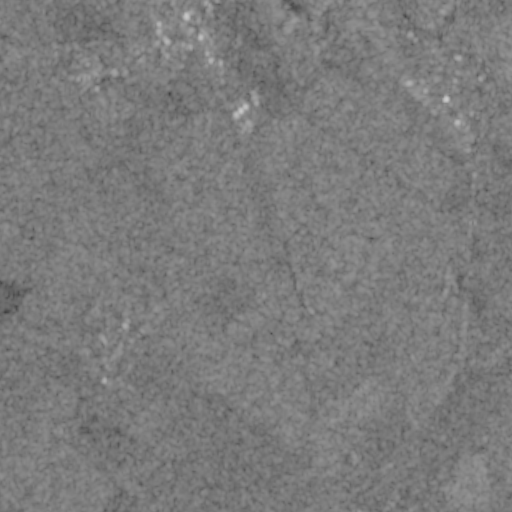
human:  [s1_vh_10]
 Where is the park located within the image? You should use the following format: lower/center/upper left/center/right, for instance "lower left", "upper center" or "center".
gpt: The park is located in the upper left of the image.
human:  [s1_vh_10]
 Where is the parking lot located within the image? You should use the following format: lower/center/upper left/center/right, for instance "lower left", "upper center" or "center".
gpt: The parking lot is located in the upper right of the image.
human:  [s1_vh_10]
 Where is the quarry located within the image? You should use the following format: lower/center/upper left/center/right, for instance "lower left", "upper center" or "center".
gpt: The quarry is located in the center right of the image.
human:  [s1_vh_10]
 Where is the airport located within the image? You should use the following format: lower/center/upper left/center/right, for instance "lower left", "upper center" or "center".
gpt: There is no airport in the image.

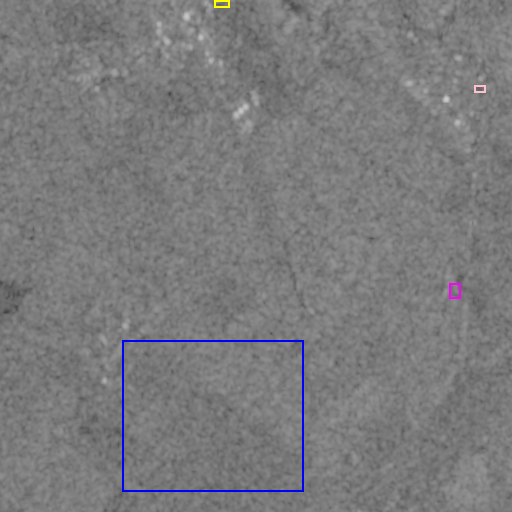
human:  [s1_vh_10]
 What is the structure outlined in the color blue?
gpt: The structure outlined in blue is a crop field.
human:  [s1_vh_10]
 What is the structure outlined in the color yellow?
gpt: The structure outlined in yellow is a park.
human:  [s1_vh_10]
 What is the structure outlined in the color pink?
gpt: The structure outlined in pink is a parking lot.
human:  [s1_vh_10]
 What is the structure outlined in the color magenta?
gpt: The structure outlined in magenta is a quarry.
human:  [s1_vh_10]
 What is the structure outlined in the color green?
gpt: There is no green outline.